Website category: sports
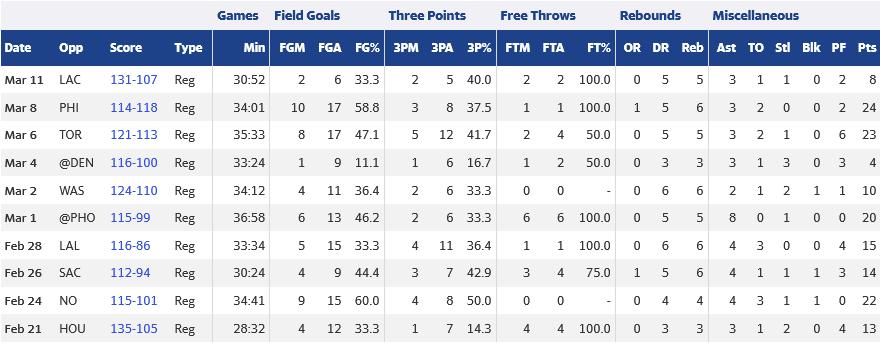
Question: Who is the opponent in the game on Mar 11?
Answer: LAC

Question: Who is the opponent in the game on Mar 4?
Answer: DEN

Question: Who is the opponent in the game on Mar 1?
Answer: PHO

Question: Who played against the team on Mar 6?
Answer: TOR

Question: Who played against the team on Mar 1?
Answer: PHO

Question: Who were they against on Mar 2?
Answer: WAS

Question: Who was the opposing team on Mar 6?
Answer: TOR

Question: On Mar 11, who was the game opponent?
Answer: LAC

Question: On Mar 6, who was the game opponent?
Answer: TOR

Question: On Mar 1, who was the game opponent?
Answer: PHO

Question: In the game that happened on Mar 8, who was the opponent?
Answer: PHI

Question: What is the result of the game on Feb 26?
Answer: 112-94

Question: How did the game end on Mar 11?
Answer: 131-107

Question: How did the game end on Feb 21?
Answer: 135-105

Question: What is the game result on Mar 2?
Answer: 124-110

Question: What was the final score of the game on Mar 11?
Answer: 131-107

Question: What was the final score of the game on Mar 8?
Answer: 114-118

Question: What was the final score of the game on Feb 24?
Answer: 115-101

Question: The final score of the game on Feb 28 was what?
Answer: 116-86

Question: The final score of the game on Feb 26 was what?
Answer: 112-94

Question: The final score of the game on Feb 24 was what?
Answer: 115-101

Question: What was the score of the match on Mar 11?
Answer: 131-107

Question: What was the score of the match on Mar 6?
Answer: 121-113

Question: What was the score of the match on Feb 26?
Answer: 112-94

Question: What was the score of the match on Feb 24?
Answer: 115-101

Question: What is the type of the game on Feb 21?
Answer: Reg

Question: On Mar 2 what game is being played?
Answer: Reg

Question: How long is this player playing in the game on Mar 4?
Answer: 33:24

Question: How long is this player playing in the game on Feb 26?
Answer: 30:24

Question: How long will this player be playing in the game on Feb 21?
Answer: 28:32

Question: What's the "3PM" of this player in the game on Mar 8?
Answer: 3

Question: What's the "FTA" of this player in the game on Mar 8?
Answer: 1

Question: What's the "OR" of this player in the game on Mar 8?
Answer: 1

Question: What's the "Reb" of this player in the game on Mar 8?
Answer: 6

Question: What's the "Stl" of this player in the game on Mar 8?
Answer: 0

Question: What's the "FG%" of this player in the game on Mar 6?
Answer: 47.1

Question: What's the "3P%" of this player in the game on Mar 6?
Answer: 41.7

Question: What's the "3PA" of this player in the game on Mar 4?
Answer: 6

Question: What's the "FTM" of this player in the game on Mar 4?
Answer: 1

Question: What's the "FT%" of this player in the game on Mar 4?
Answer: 50.0

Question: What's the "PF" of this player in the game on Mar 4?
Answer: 3

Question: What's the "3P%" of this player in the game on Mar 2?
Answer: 33.3

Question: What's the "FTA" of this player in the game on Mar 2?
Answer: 0

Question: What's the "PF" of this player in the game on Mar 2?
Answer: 1

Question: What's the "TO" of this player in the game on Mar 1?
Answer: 0

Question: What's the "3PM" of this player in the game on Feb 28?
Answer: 4

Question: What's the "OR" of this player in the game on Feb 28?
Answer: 0

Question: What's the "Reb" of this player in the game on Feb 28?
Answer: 6

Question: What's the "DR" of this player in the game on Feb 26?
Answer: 5

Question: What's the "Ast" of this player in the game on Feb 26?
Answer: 4

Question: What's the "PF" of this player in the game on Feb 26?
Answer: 3

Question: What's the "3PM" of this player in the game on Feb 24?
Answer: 4

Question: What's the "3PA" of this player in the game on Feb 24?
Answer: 8

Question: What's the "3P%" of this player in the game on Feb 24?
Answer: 50.0

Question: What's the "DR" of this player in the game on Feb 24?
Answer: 4

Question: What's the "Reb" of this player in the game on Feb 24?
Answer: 4

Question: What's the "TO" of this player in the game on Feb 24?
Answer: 3

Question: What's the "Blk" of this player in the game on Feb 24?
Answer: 1

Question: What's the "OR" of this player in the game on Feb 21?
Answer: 0

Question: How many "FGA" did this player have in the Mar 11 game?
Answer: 6

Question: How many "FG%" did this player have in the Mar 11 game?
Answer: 33.3

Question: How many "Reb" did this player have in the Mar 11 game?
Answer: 5

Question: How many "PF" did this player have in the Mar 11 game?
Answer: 2

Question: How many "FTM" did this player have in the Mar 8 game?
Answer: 1